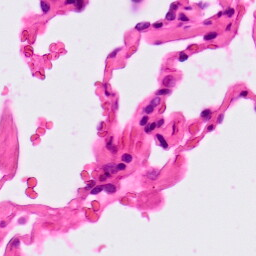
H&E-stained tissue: Lung